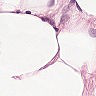
Metastatic tissue present: no